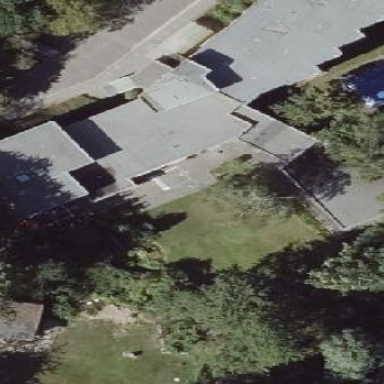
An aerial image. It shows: Building.